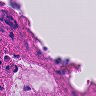
Metastatic tissue present: no